Question: As you can see in the below picture, I'm not able to see the "Start Import" option. Can anyone help me with this? And if you see in the second picture where I have hidden my taskbar and I have pointed to the button which I'm looking for. So how can I get that button on the main screen as we can't scroll in the "Data Import" window.

<URL>
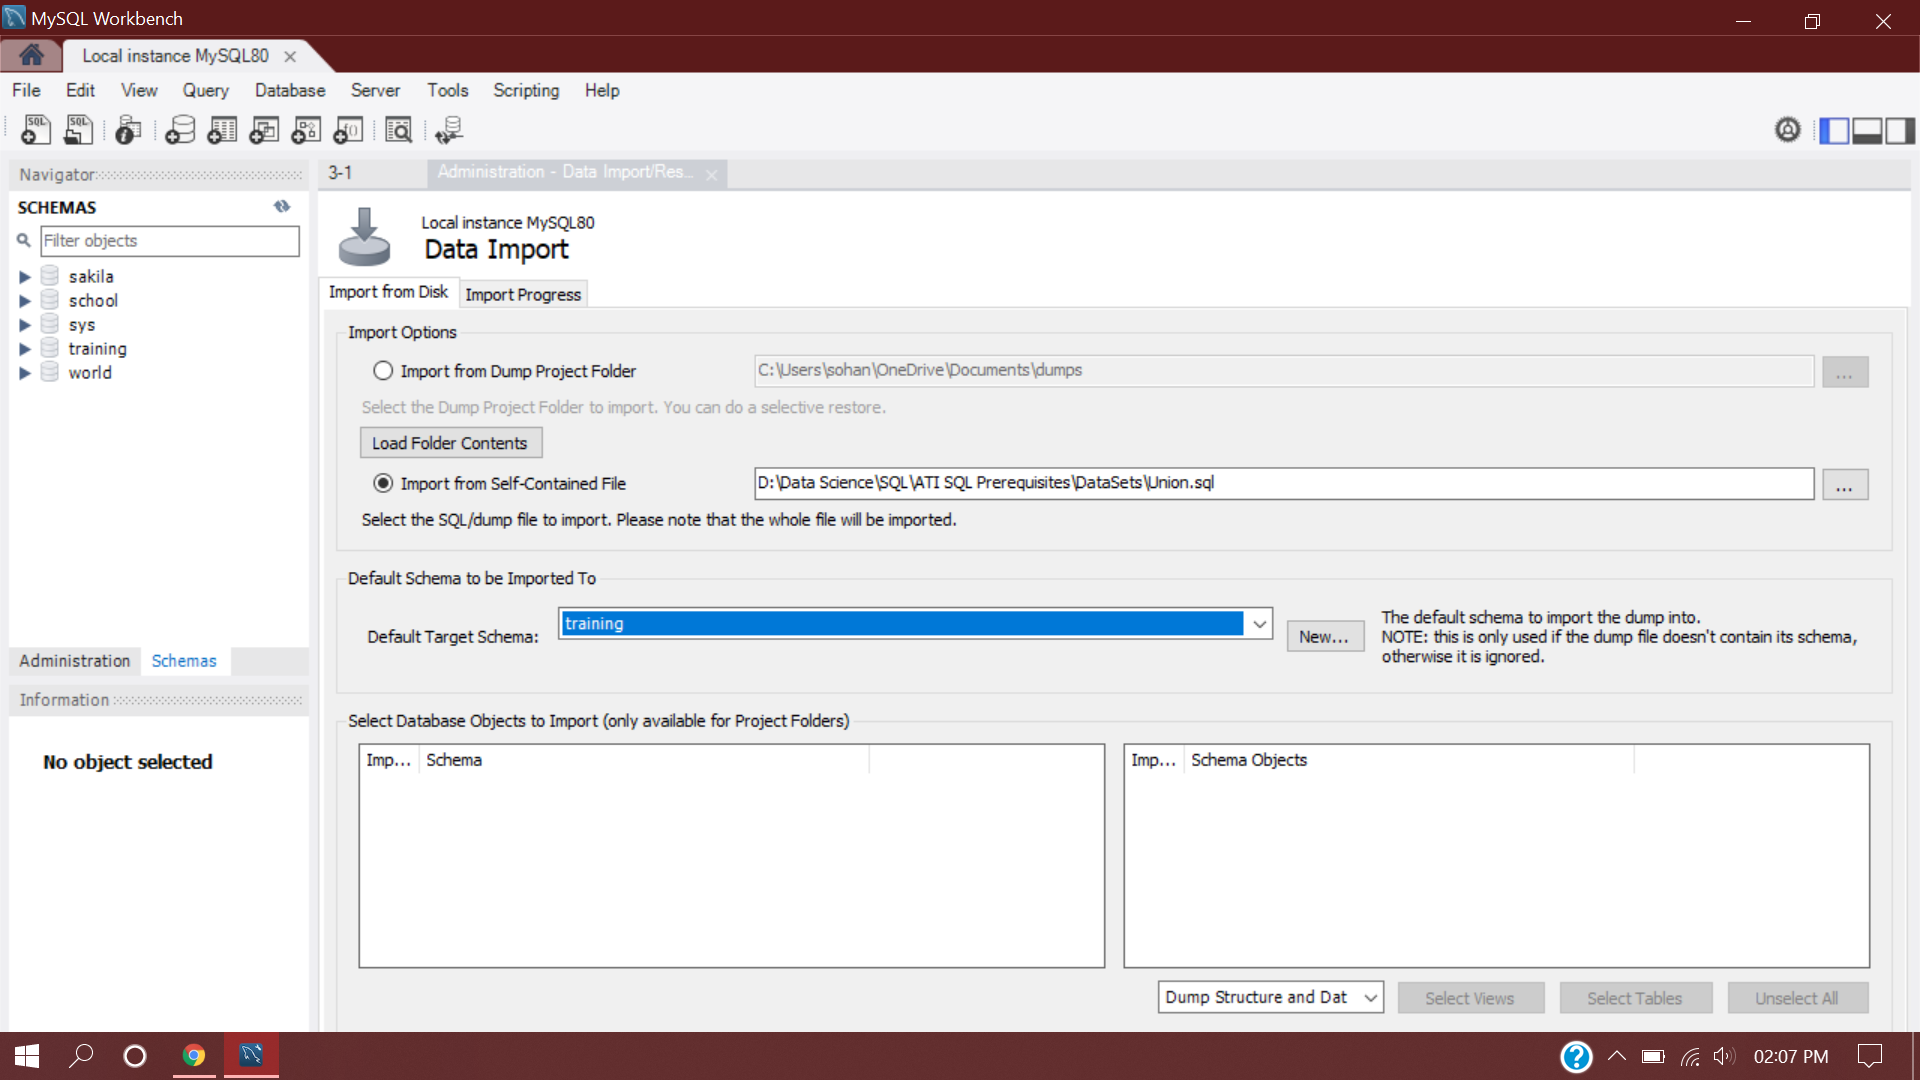
Answer: Check if you have an exported file that has only data or both structure and data.
If your exported file only contains data, then check If you exported the database only contains data, then you have to create all the tables inside your new database.
In MySQL Workbench, we can easily export with both Structure and Data.